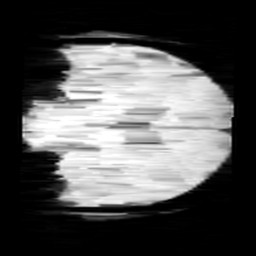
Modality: minIP
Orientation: coronal
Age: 13
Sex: female
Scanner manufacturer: siemens
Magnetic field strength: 3 T
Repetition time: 0.027 s
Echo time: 0.02 s